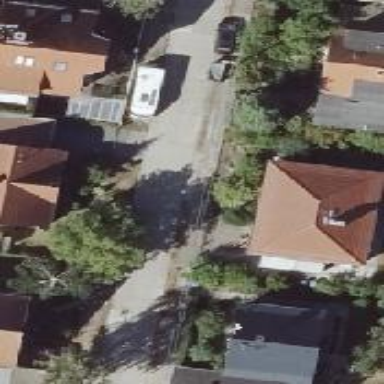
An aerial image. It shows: Residential road with concrete surface. The sidewalk is on the left.